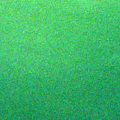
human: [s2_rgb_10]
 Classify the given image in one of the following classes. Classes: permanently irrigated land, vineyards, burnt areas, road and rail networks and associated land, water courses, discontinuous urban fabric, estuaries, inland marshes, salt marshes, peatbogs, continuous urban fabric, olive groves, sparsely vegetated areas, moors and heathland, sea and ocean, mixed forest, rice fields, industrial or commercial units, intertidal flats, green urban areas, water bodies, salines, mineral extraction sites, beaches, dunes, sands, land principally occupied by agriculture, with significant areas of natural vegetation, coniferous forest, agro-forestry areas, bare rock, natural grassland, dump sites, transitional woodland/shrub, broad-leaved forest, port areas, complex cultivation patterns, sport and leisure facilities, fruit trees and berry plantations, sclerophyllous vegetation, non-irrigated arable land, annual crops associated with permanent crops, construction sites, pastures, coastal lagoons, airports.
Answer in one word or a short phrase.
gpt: sea and ocean